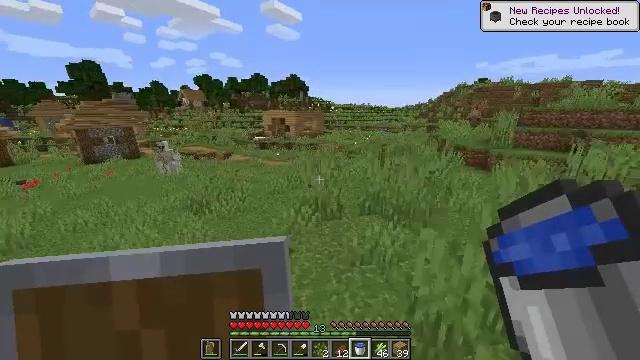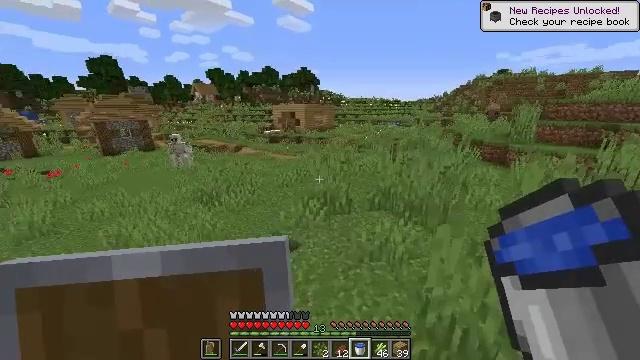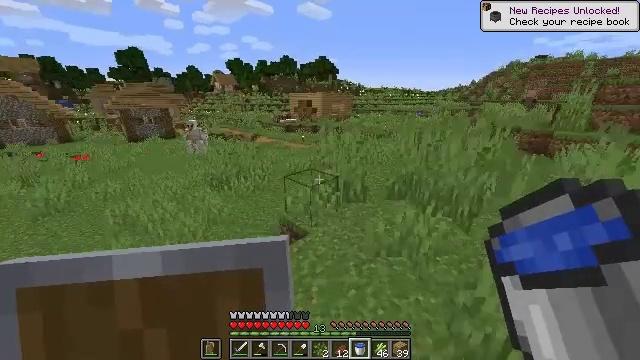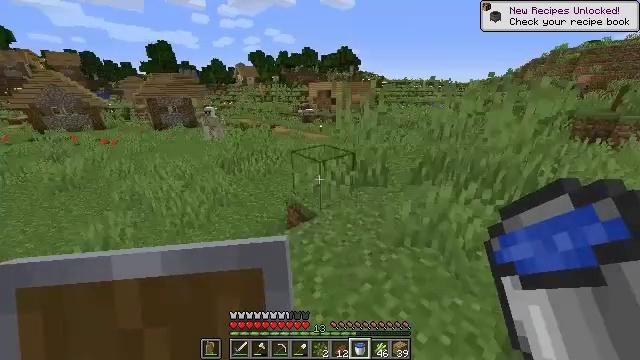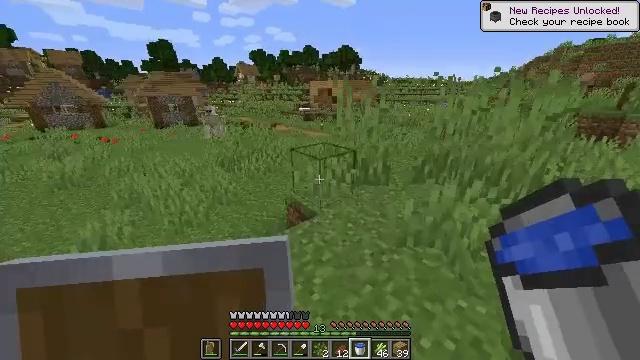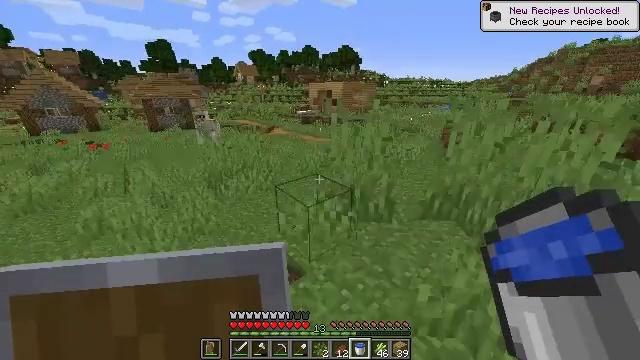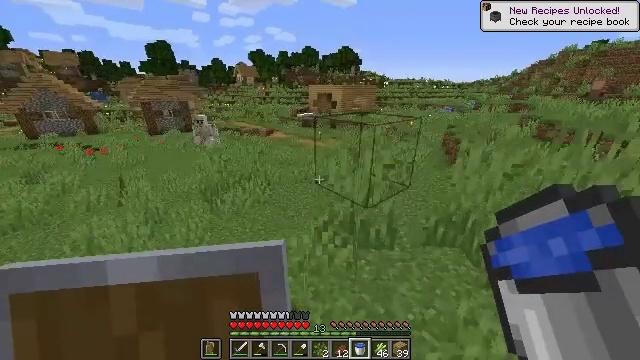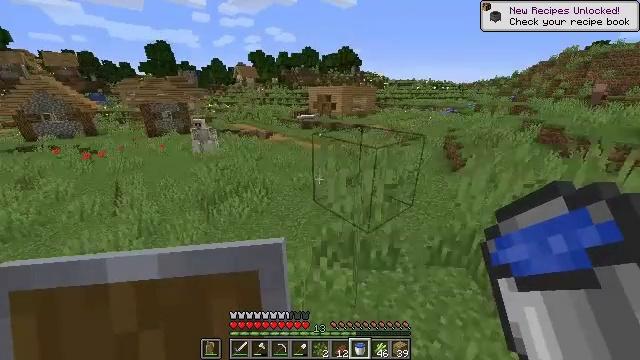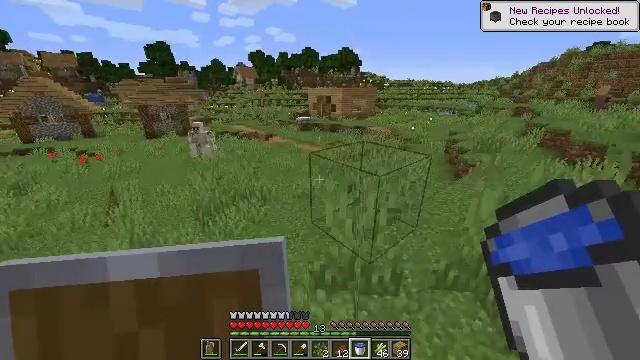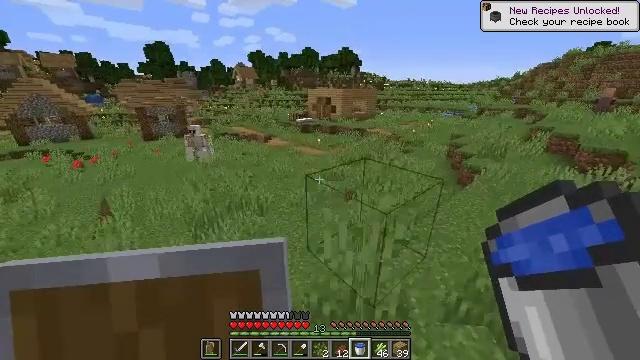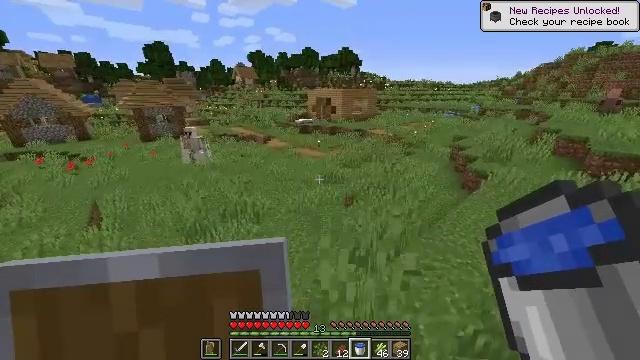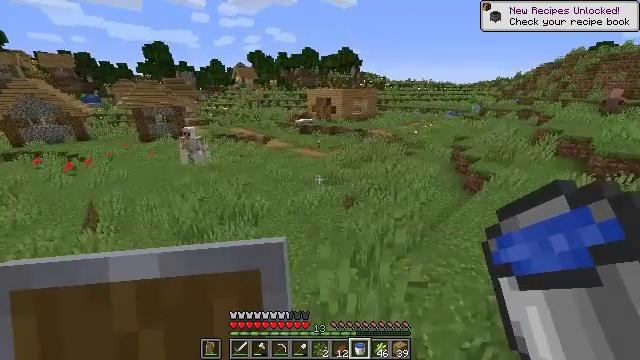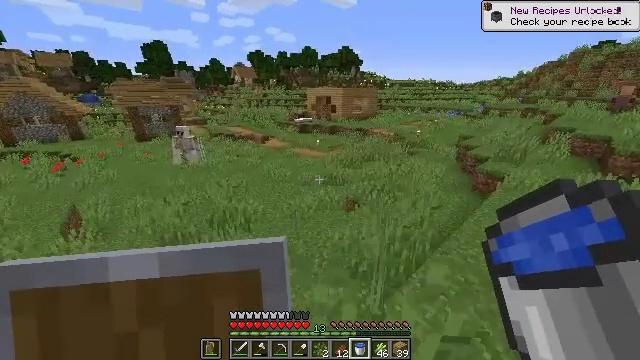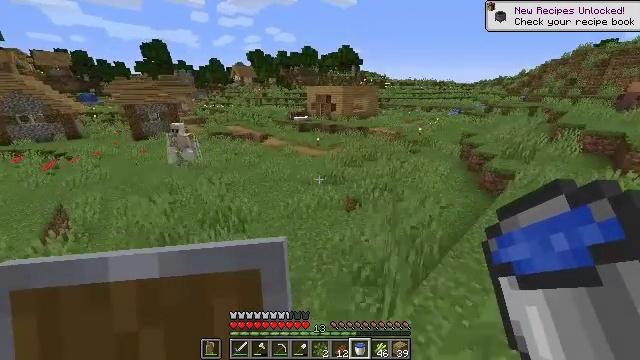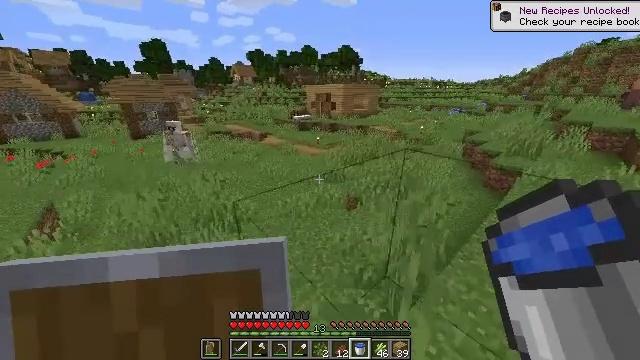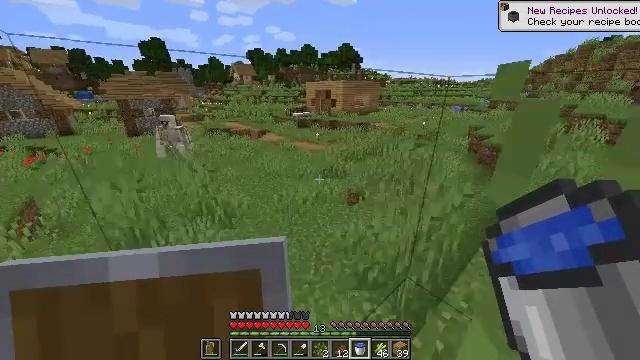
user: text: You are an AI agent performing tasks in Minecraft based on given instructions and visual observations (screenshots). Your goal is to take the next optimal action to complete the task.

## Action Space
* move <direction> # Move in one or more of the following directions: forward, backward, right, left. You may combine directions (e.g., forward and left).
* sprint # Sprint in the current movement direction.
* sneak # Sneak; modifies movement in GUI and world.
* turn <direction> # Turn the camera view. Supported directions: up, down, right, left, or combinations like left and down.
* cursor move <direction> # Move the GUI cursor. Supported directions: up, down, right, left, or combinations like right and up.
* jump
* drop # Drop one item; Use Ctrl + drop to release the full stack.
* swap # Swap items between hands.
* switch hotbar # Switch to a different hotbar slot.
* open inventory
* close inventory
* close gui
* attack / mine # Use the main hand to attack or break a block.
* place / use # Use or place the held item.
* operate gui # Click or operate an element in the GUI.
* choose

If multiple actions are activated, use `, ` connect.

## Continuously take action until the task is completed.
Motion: motion action
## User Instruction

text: Gather a cornflower for decorations.
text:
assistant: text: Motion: move forward, turn left and down, jump
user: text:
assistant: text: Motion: move forward, turn left and down, jump
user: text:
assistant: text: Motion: move forward, turn left and down, jump
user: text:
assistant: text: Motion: move forward, jump
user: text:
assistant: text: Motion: move forward, jump
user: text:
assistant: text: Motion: move forward, jump
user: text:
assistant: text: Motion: move forward, jump
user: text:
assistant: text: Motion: move forward, jump
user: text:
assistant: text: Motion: move forward, jump
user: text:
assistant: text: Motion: move forward, jump
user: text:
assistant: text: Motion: move forward, jump
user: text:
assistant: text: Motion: move forward, jump
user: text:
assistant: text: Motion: move forward, jump
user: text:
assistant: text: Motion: move forward, jump
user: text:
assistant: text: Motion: move forward, jump
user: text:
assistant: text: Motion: move forward, jump
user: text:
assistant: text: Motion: move forward, jump
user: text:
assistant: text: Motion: move forward, jump
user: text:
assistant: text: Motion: move forward, jump
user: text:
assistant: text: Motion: move forward, jump
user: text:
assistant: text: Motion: move forward, jump
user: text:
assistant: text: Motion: move forward, jump
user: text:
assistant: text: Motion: move forward, turn right, jump
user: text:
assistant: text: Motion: move forward, turn right and up, jump
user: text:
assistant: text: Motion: move forward, turn right, jump
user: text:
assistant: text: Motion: move forward, jump
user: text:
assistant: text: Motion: move forward, jump
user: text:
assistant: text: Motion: move forward, jump
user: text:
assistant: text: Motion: move forward, jump
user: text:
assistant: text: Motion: move forward, jump